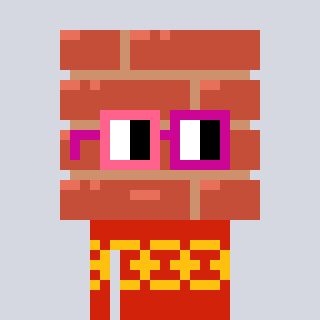
a pixel art character with square pink and red glasses, a wall-shaped head and a red-colored body on a cool background